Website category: jobs
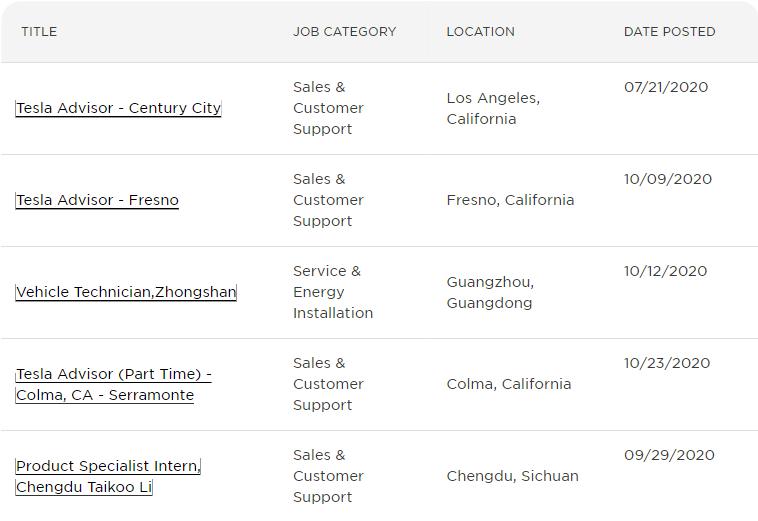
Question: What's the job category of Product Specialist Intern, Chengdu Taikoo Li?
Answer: Sales & Customer Support

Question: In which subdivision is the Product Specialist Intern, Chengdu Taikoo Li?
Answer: Sales & Customer Support

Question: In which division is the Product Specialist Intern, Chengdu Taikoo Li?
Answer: Sales & Customer Support

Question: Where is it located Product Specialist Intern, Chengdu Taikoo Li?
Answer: Sales & Customer Support

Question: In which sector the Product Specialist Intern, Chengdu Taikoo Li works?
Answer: Sales & Customer Support

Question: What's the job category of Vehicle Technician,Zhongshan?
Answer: Service & Energy Installation

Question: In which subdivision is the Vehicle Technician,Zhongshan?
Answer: Service & Energy Installation

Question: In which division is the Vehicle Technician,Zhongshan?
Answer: Service & Energy Installation

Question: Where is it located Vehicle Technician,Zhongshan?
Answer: Service & Energy Installation

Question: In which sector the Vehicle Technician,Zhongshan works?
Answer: Service & Energy Installation

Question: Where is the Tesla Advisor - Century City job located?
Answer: Los Angeles, California

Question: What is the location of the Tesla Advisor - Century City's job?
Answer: Los Angeles, California

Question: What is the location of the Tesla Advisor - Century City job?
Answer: Los Angeles, California

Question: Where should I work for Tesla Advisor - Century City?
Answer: Los Angeles, California

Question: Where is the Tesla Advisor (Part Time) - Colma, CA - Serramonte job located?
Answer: Colma, California

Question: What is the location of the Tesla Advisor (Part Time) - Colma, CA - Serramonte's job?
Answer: Colma, California

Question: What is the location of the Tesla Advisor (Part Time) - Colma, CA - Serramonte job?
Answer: Colma, California

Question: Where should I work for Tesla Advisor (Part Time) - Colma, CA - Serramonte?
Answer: Colma, California

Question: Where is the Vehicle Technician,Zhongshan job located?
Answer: Guangzhou, Guangdong

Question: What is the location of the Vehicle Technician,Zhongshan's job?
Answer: Guangzhou, Guangdong

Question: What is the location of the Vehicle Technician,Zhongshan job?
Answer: Guangzhou, Guangdong

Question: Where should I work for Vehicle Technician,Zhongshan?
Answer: Guangzhou, Guangdong

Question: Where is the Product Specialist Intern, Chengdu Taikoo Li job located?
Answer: Chengdu, Sichuan

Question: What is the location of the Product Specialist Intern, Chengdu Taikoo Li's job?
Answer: Chengdu, Sichuan

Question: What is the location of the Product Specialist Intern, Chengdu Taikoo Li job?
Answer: Chengdu, Sichuan

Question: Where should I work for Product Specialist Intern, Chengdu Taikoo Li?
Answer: Chengdu, Sichuan

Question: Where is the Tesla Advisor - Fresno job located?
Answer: Fresno, California

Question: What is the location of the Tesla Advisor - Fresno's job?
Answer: Fresno, California

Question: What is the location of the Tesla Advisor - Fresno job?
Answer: Fresno, California

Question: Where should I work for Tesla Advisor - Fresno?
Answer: Fresno, California

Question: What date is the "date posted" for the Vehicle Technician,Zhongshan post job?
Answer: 10/12/2020

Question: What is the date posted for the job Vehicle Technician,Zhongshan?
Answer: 10/12/2020

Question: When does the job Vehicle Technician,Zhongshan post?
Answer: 10/12/2020

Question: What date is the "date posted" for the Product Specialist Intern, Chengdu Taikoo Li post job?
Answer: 09/29/2020

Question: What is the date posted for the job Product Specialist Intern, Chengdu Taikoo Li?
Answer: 09/29/2020

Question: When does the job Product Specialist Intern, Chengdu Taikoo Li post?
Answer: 09/29/2020

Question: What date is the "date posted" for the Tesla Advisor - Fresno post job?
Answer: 10/09/2020

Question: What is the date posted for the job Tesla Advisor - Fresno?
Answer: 10/09/2020

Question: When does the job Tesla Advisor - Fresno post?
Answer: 10/09/2020

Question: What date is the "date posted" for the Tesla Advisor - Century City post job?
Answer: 07/21/2020

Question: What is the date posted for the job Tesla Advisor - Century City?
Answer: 07/21/2020

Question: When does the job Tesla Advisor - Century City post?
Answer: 07/21/2020

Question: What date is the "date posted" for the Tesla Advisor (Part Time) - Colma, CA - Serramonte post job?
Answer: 10/23/2020

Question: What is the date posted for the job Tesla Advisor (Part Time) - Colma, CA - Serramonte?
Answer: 10/23/2020

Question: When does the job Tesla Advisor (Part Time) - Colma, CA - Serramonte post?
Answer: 10/23/2020

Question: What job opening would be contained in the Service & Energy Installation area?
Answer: Vehicle Technician,Zhongshan

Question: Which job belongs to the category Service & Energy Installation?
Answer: Vehicle Technician,Zhongshan

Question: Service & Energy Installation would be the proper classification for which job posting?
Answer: Vehicle Technician,Zhongshan

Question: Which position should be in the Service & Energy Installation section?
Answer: Vehicle Technician,Zhongshan

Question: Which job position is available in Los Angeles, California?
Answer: Tesla Advisor - Century City

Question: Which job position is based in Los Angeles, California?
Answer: Tesla Advisor - Century City

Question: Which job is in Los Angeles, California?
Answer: Tesla Advisor - Century City

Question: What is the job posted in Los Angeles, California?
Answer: Tesla Advisor - Century City

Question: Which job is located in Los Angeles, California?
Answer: Tesla Advisor - Century City

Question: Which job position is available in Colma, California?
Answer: Tesla Advisor (Part Time) - Colma, CA - Serramonte

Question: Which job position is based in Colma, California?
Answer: Tesla Advisor (Part Time) - Colma, CA - Serramonte

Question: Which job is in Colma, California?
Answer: Tesla Advisor (Part Time) - Colma, CA - Serramonte

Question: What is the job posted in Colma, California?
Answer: Tesla Advisor (Part Time) - Colma, CA - Serramonte

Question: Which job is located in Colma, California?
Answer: Tesla Advisor (Part Time) - Colma, CA - Serramonte

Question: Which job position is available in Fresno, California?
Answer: Tesla Advisor - Fresno

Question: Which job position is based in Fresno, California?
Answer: Tesla Advisor - Fresno

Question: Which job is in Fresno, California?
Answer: Tesla Advisor - Fresno

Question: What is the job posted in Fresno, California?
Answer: Tesla Advisor - Fresno

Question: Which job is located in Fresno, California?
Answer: Tesla Advisor - Fresno